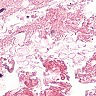
Metastatic tissue present: no